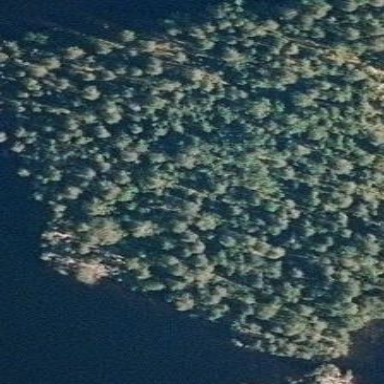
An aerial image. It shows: Beautiful woodland area.